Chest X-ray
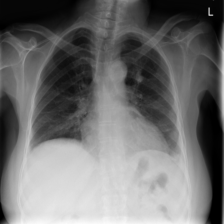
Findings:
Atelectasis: negative
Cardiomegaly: negative
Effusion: negative
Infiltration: negative
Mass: negative
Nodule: positive
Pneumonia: negative
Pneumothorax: negative
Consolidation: negative
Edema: negative
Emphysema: negative
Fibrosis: negative
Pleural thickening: negative
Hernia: negative